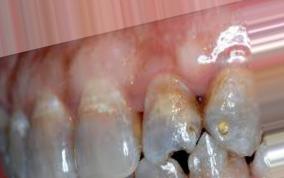
Condition: Tooth Discoloration